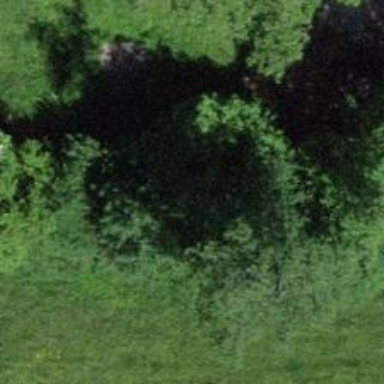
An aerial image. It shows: Culvert tunnel.